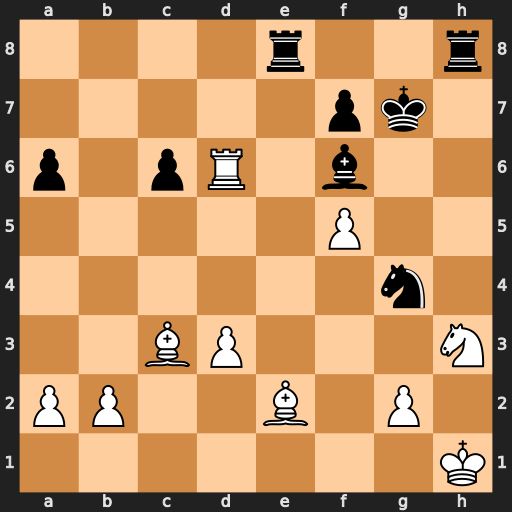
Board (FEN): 4r2r/5pk1/p1pR1b2/5P2/6n1/2BP3N/PP2B1P1/7K
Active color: w
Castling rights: -
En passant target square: -
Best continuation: Bxg4 Bxc3 bxc3